Question: As far as I know heroku gives you one dyno for free for your app. I uploaded an app but I have no dynos to assign to it.

What should I do?
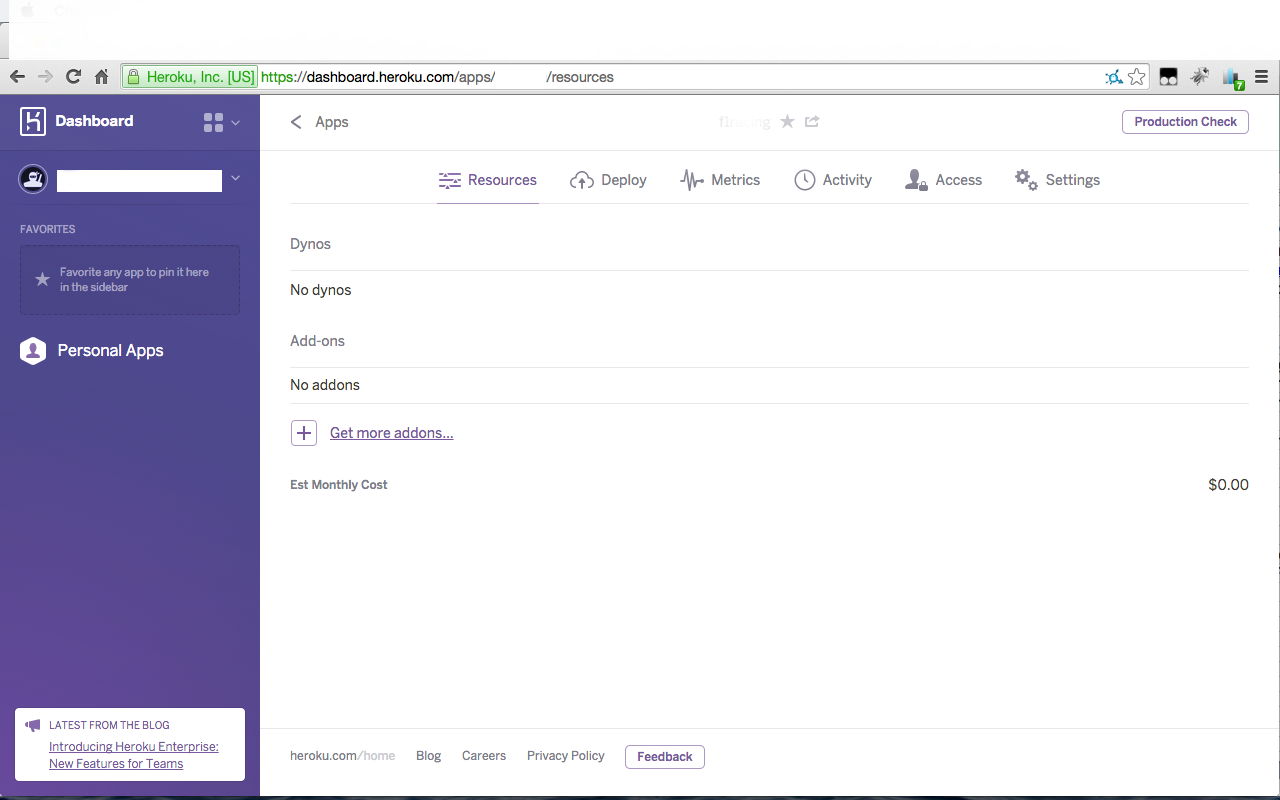
Answer: You need to provide a <URL> so Heroku will know what kind of Dynos you need and how to start your app. Then you'll be able to scale your Dynos.